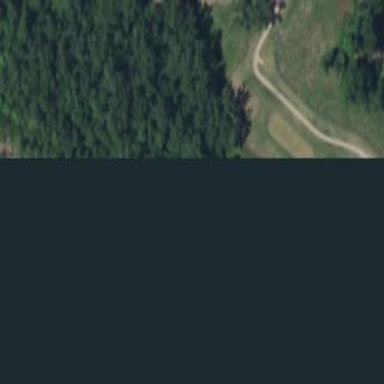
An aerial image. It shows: Area with grass used as rough in golf course.